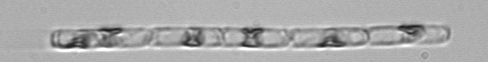
Label: Guinardia_delicatula